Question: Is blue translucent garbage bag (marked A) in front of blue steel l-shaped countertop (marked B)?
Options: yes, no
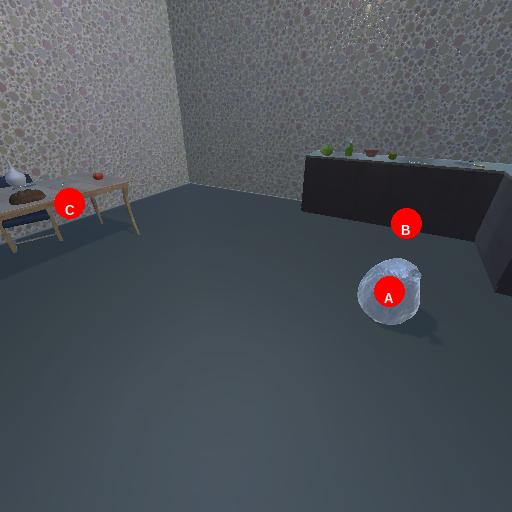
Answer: yes